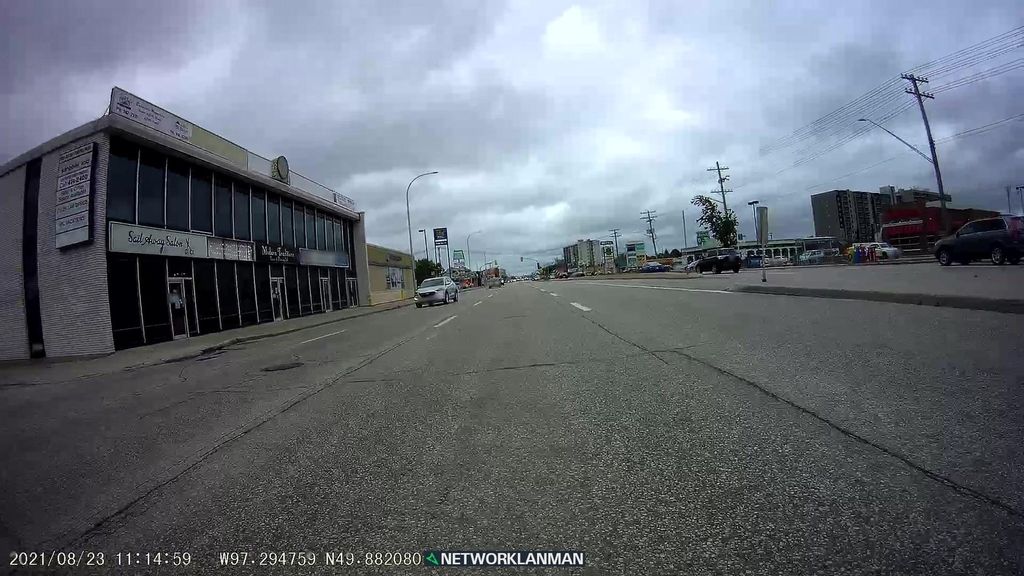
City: winnipeg